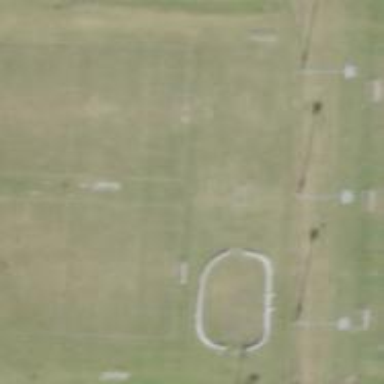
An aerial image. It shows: Soccer pitch with grass surface for leisure and sports.